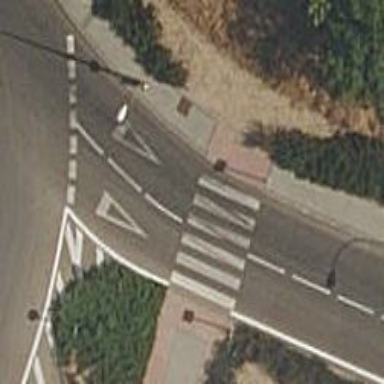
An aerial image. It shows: Tertiary road with asphalt surface.